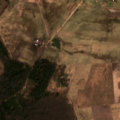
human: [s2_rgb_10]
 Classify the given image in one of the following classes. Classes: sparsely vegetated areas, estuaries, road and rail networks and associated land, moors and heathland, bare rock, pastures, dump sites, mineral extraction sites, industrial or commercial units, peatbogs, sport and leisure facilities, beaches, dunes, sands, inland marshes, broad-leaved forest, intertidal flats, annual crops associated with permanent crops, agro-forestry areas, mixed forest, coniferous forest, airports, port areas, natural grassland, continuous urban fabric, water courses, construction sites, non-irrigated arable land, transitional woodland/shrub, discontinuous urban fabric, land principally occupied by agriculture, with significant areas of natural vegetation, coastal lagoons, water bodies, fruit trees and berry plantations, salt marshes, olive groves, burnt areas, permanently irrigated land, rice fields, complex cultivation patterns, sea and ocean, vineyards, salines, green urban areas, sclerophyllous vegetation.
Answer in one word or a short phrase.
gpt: non-irrigated arable land, pastures, complex cultivation patterns, broad-leaved forest, coniferous forest, mixed forest